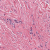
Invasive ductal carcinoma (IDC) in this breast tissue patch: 0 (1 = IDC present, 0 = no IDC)